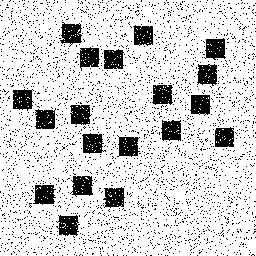
Squares: 19
Triangles: 0
Stars: 0
Total shapes: 19